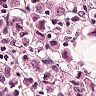
Metastatic tissue present: yes